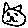
Label: cat